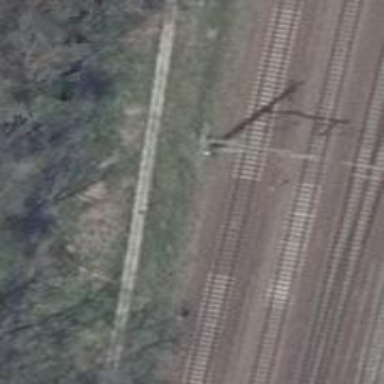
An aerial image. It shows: Railway milestone with catenary mast.